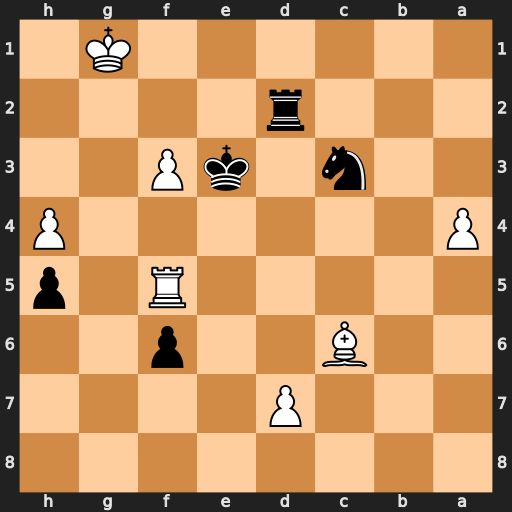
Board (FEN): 8/3P4/2B2p2/5R1p/P6P/2n1kP2/3r4/6K1
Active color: b
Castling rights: -
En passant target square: -
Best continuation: Ne2+ Kf1 Ng3+